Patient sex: F
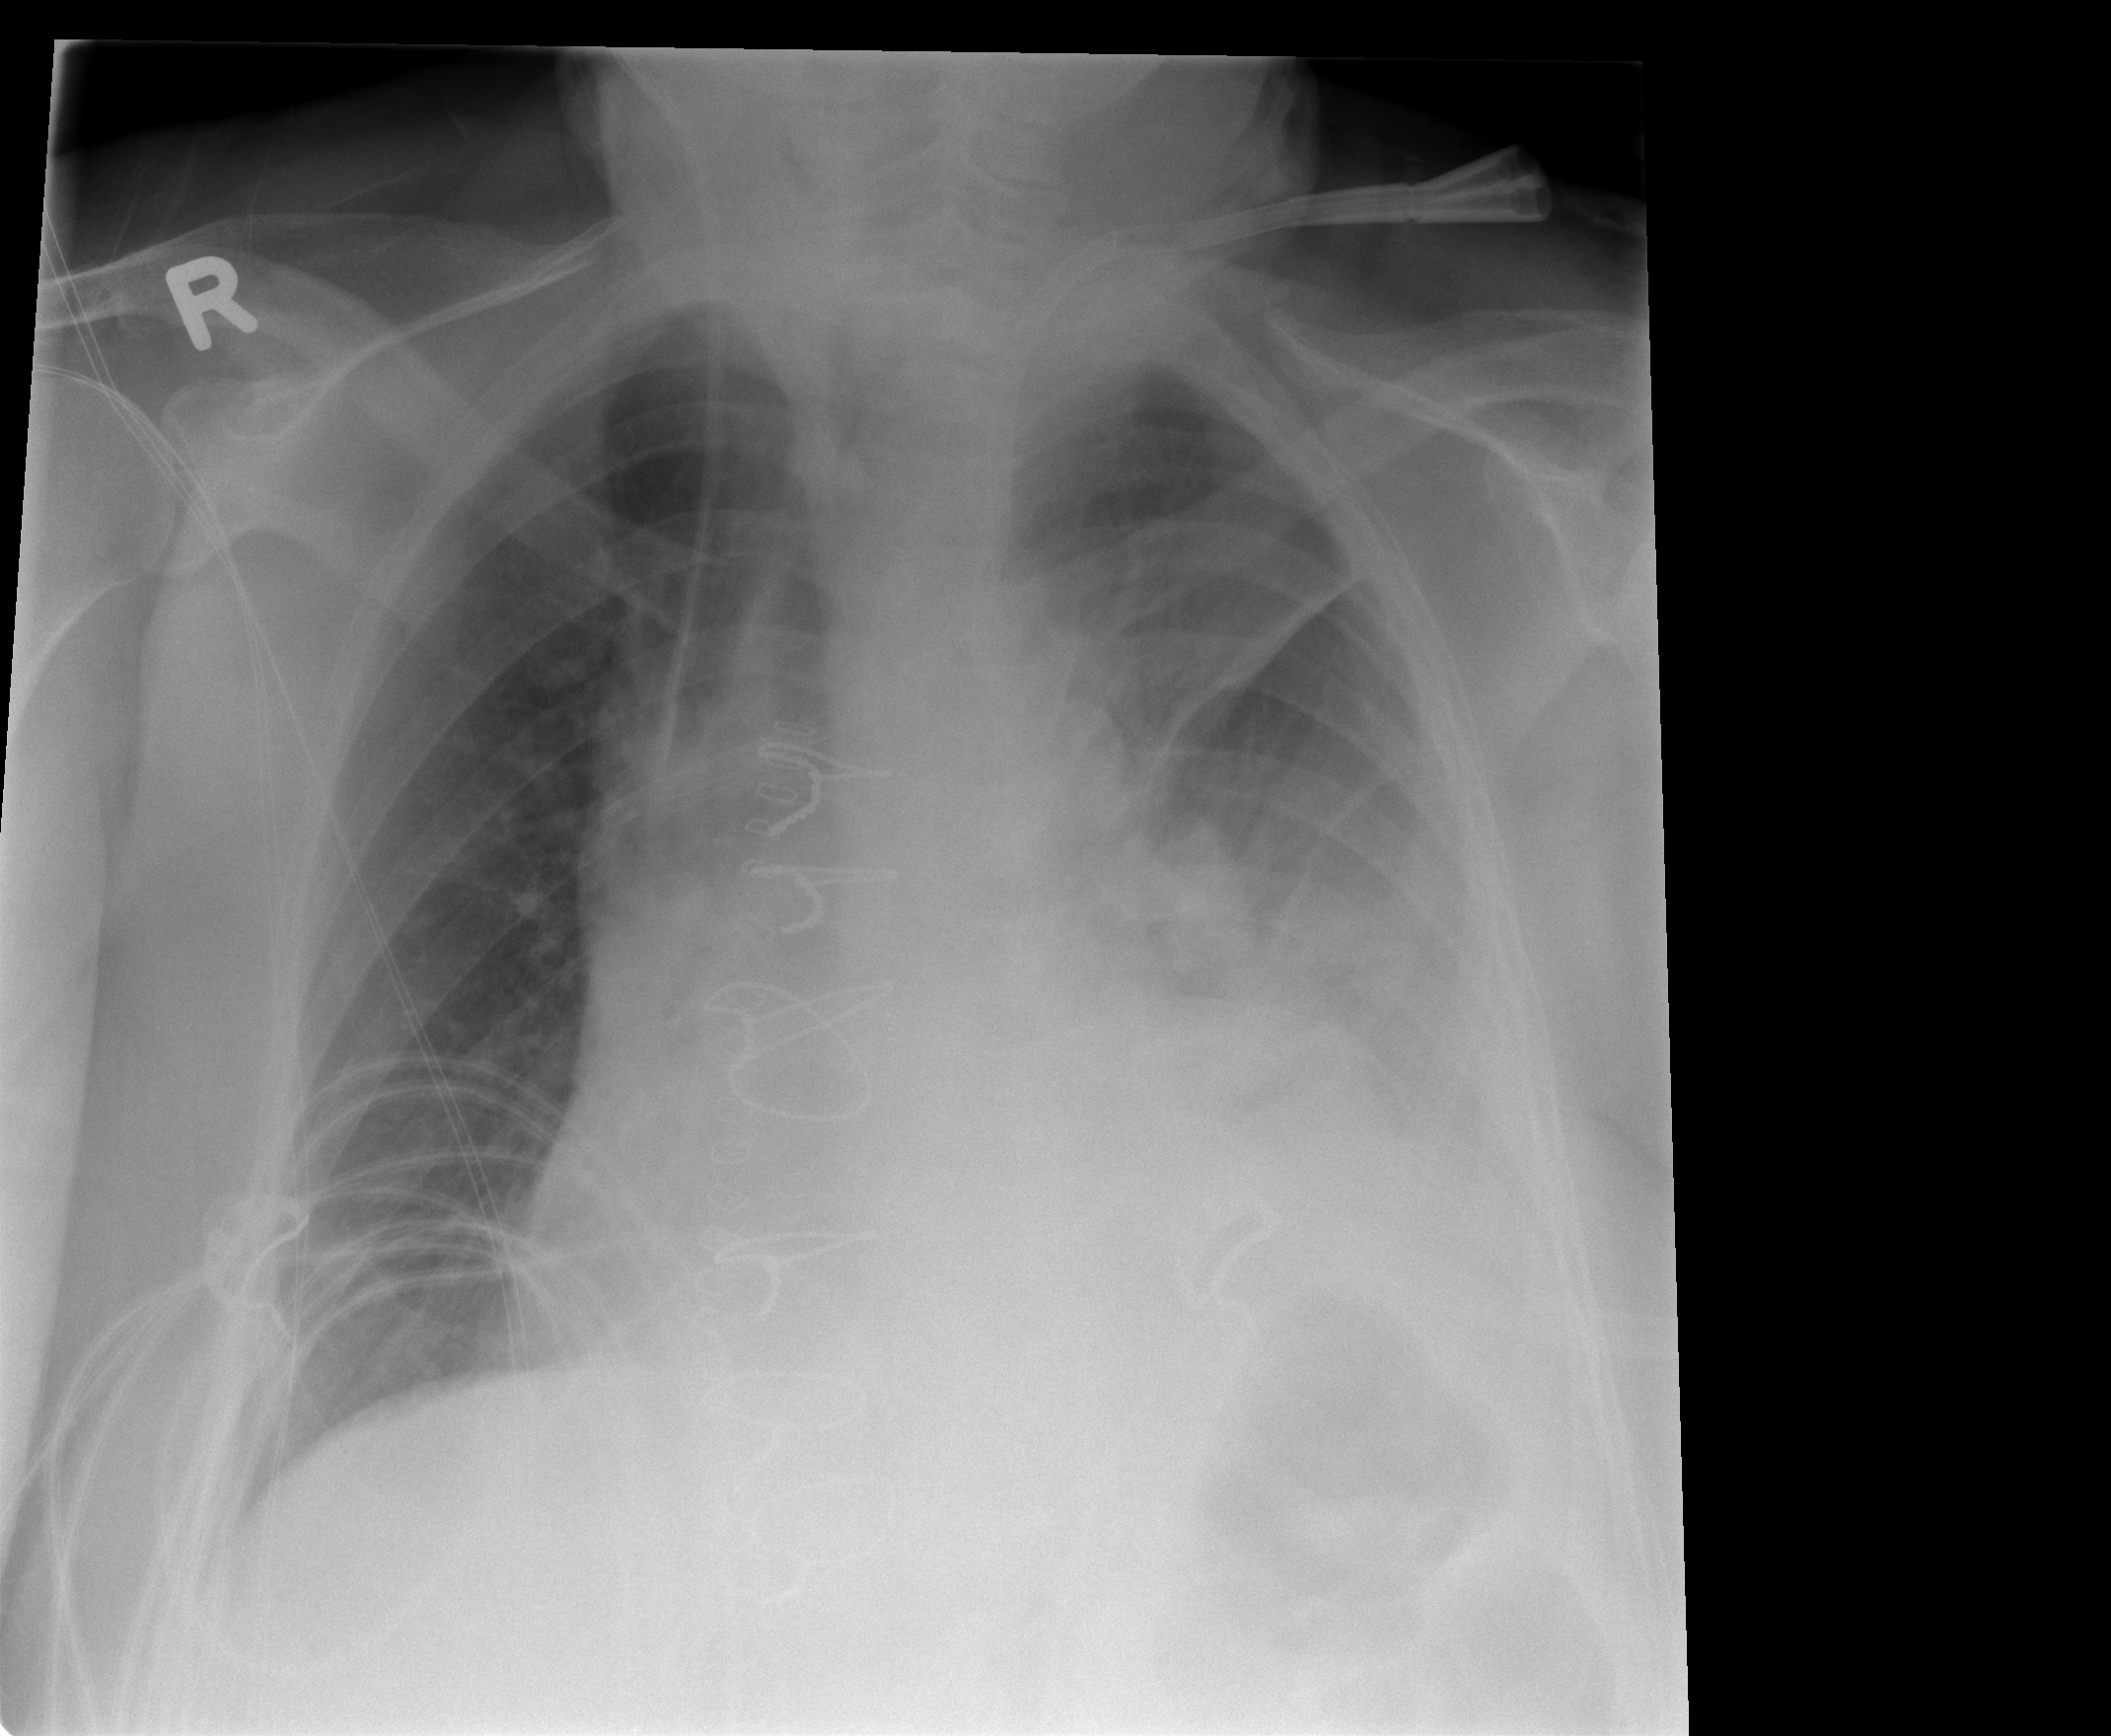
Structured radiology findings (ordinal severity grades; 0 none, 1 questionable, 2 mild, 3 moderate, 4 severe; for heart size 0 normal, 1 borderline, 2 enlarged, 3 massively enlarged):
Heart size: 2
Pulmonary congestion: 1
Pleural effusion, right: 0
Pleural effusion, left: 3
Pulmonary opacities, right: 0
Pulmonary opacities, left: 0
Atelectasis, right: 0
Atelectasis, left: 2